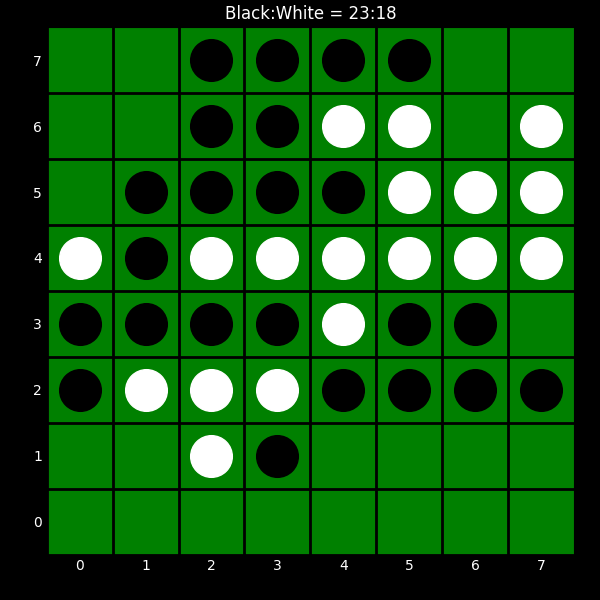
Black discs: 23
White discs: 18